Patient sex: M
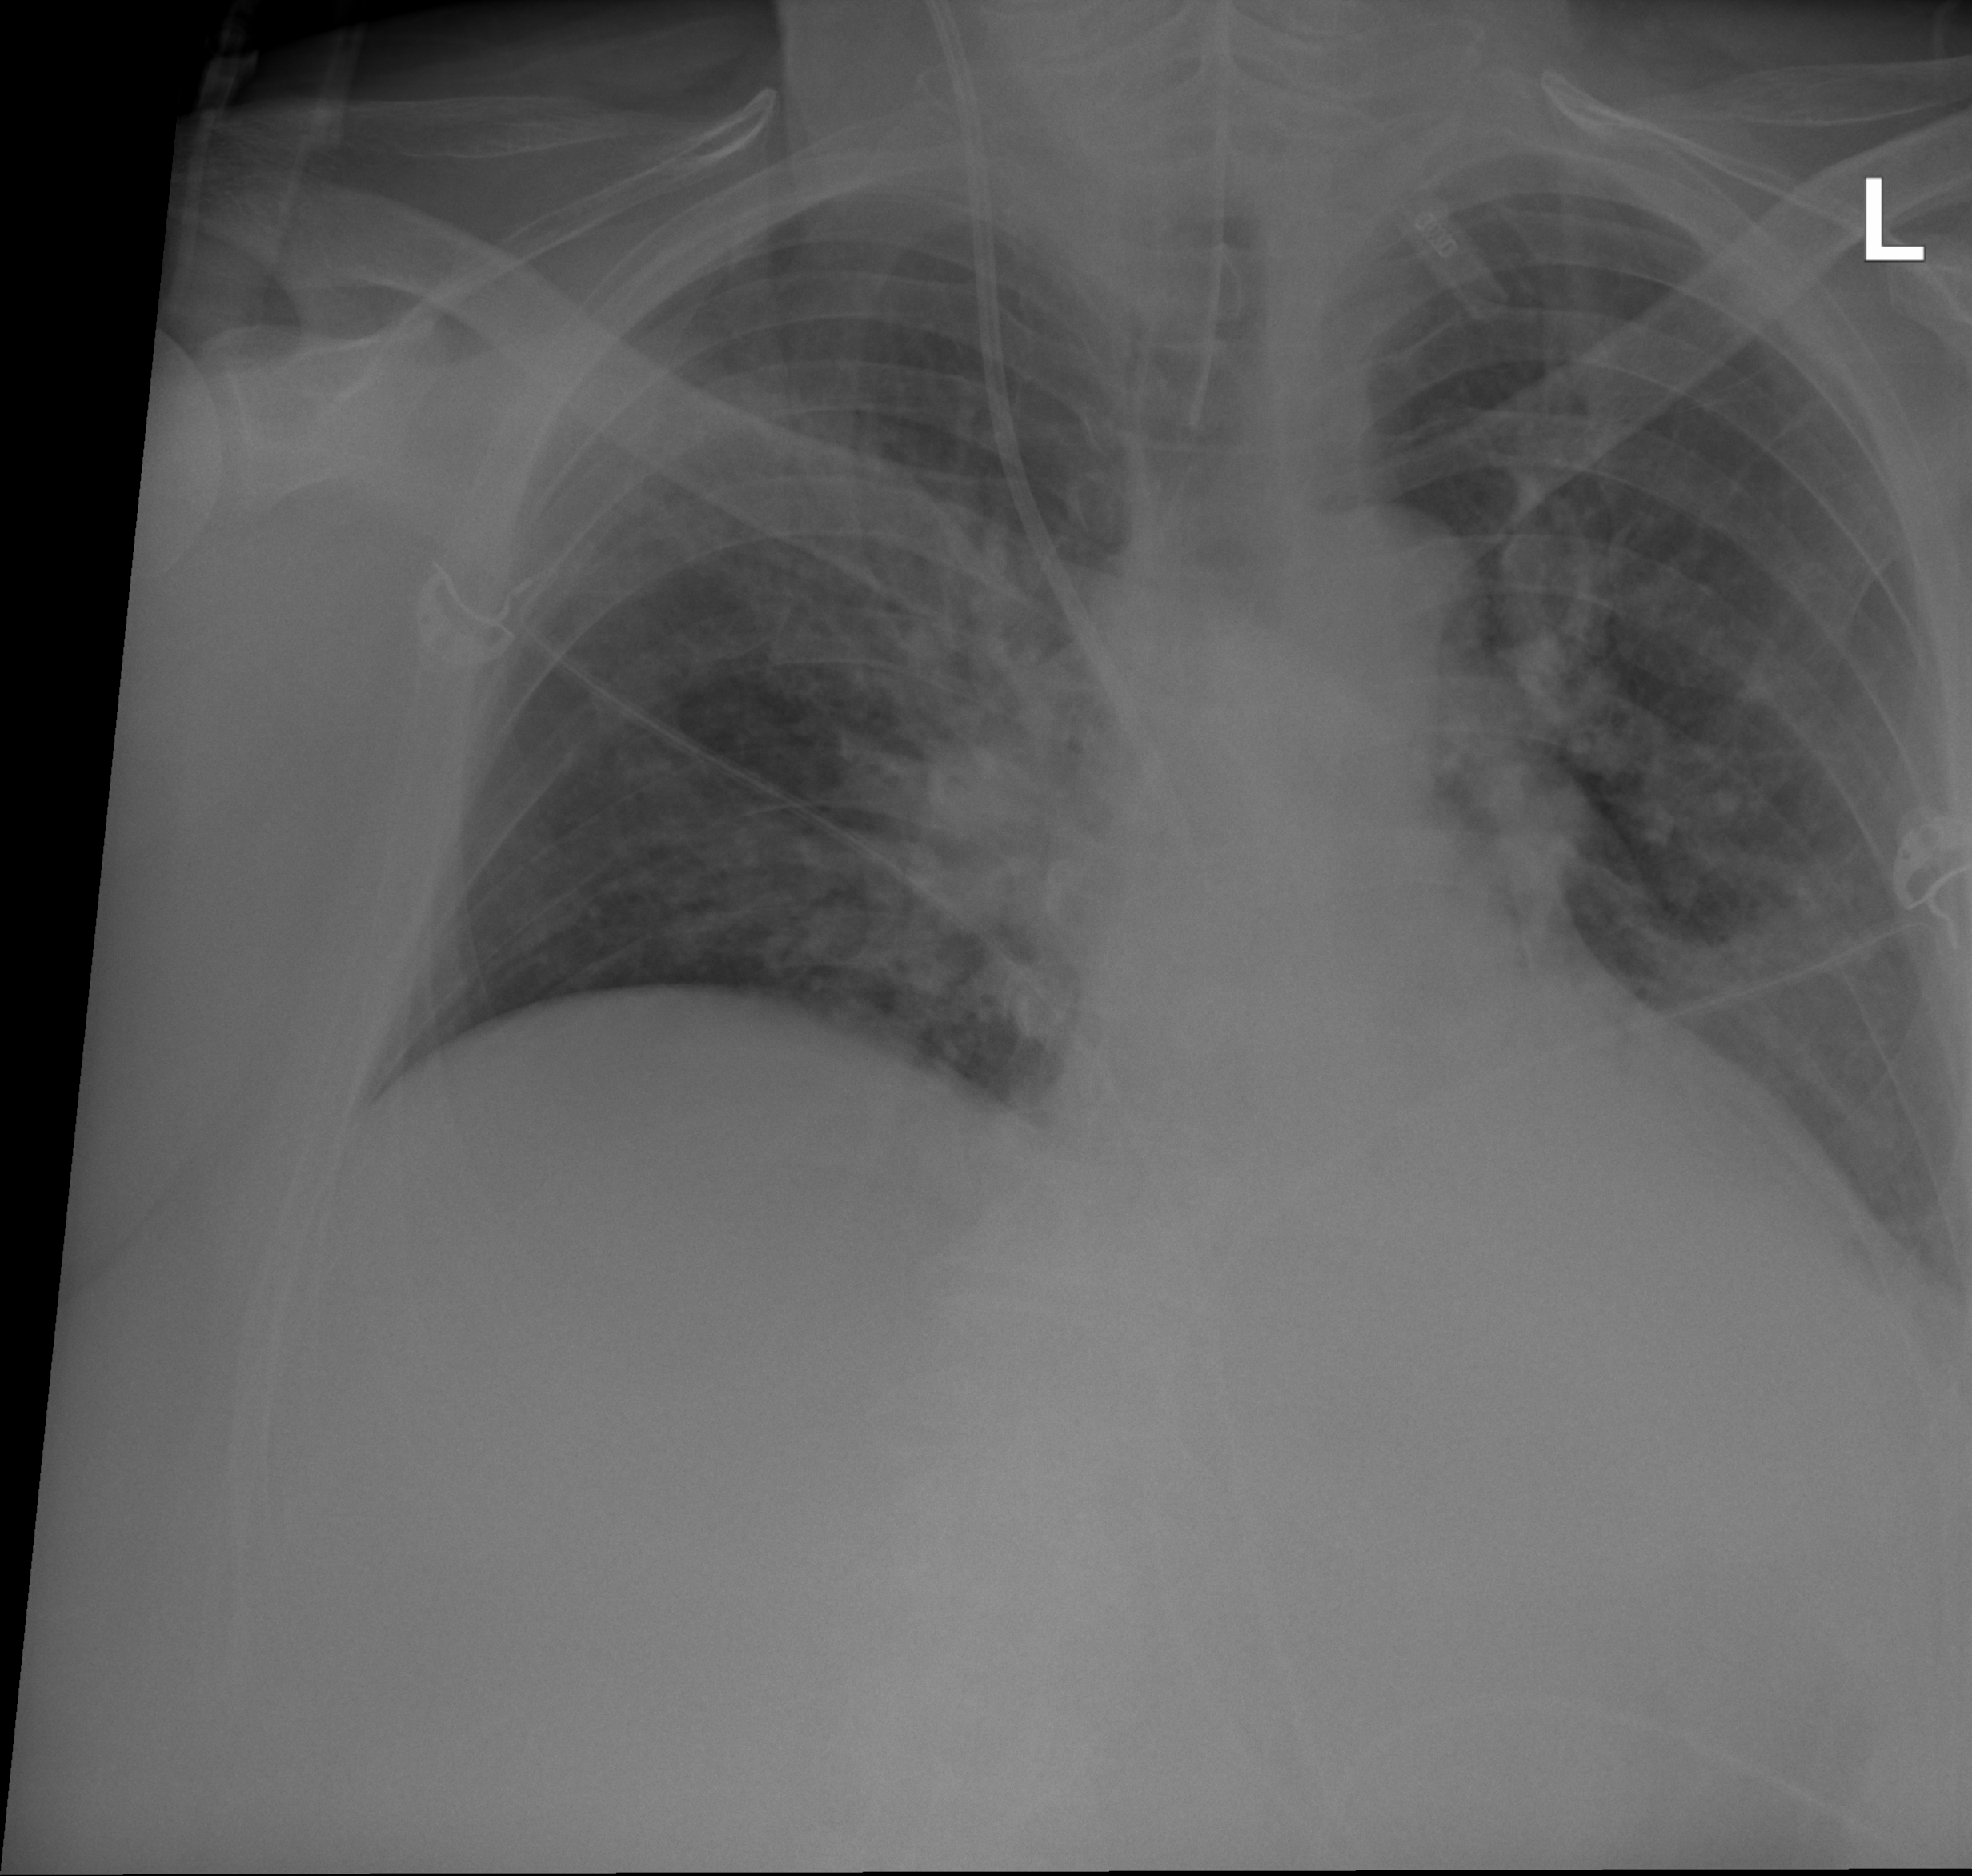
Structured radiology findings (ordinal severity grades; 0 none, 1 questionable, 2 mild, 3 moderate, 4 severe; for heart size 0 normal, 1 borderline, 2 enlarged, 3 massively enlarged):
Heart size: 2
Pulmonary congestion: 2
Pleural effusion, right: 0
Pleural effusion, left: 2
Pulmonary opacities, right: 2
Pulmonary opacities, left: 0
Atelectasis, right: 2
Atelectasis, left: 2